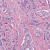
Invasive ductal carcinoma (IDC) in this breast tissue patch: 1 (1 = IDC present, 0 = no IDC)